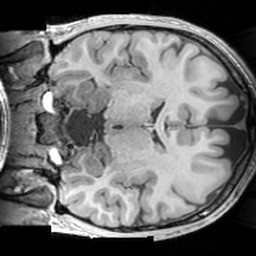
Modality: T1w
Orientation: coronal
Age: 18
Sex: male
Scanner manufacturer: siemens
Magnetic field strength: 3 T
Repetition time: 1.63 s
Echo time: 0.00311 s